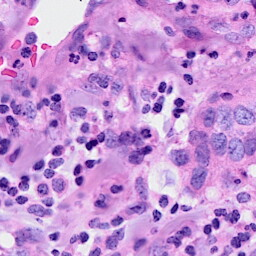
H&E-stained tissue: Breast